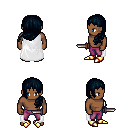
a pixel art fantasy rpg character, male body template, human, dark skin, white cape, magenta pants, raven left-swept hairstyle, gold boots, dagger, four views (front, back, left, right), 2x2 character sprite sheet, small pixel art, hard edges, no anti-aliasing